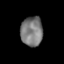
Tissue: prostate
Cell type: B cells
Senescence score: 0.6976
Nuclear area (px): 640
Mean DAPI intensity: 121.384